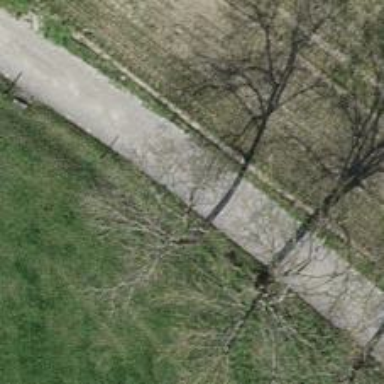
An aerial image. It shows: Well-maintained track road with grade 1 tracktype.